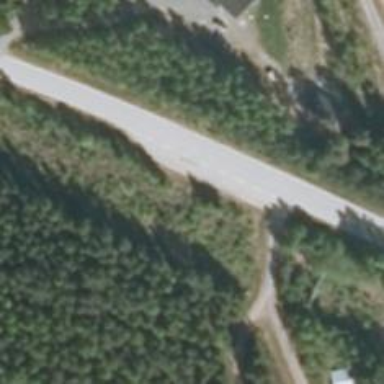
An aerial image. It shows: Rest area along the road.